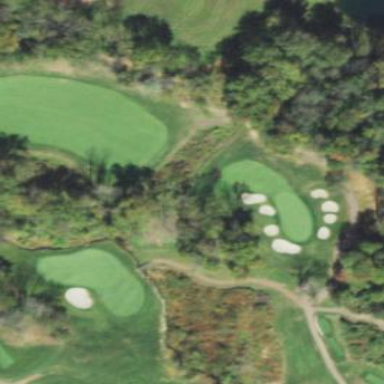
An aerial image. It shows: Rough grassy area used for golf.